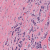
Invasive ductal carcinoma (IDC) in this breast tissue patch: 1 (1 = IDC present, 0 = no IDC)